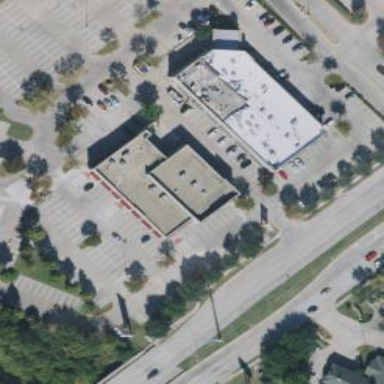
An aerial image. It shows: Flat roof retail building.